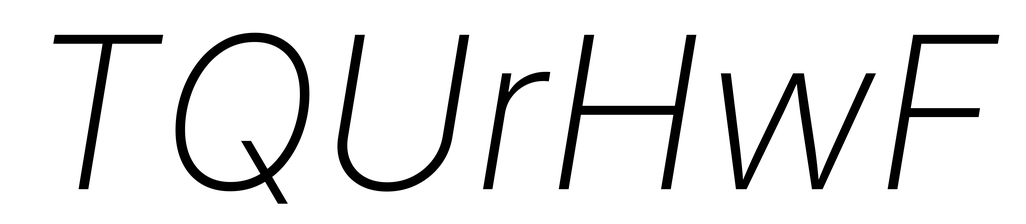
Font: Inter-Italic_ExtraLight_Italic